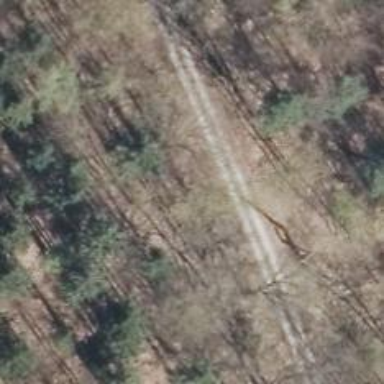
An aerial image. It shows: Track road with grade3 tracktype.